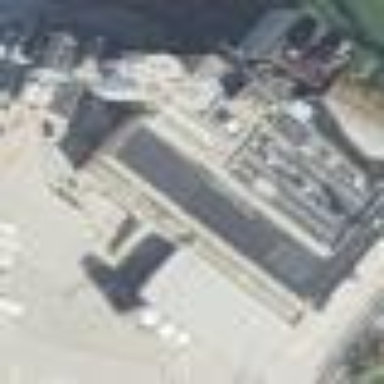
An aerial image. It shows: Industrial building.